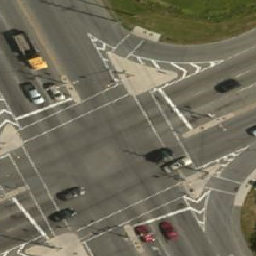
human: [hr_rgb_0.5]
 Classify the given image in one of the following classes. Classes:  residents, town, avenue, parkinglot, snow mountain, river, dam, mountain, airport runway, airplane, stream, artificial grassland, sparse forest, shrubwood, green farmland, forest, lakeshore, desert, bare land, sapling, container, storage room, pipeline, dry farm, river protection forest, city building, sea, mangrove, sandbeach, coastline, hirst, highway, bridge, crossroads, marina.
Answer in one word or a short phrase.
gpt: crossroads